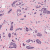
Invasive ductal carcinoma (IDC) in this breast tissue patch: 1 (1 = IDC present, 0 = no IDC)